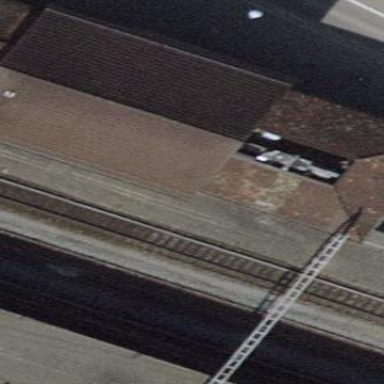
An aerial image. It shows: Train station building that serves as railway and public transport station.